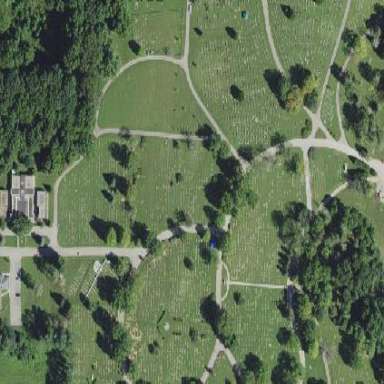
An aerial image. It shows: Cemetery.